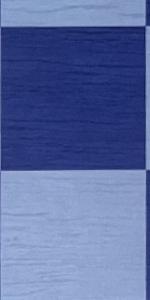
Label: Empty